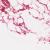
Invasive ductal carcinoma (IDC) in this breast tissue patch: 0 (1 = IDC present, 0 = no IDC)